Chest X-ray:
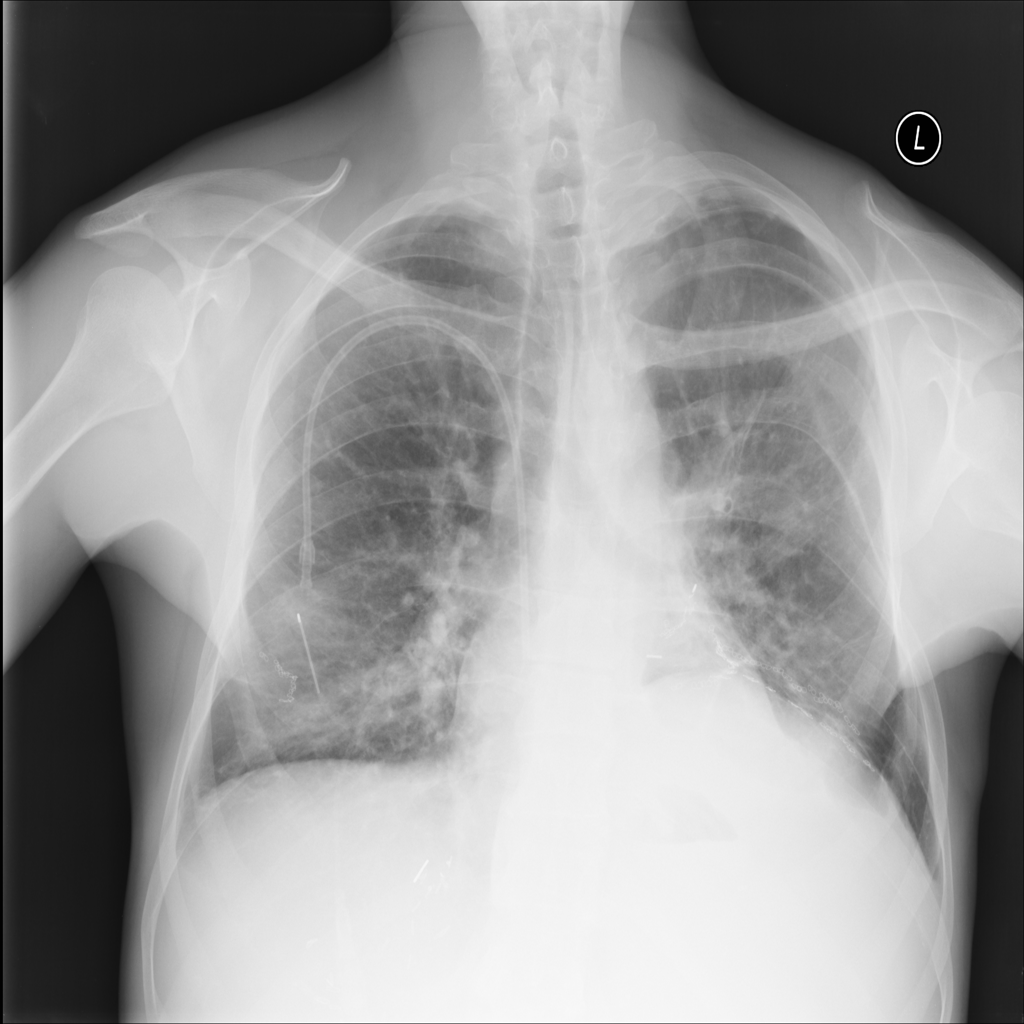
Findings: Fibrosis
No abnormal finding: no